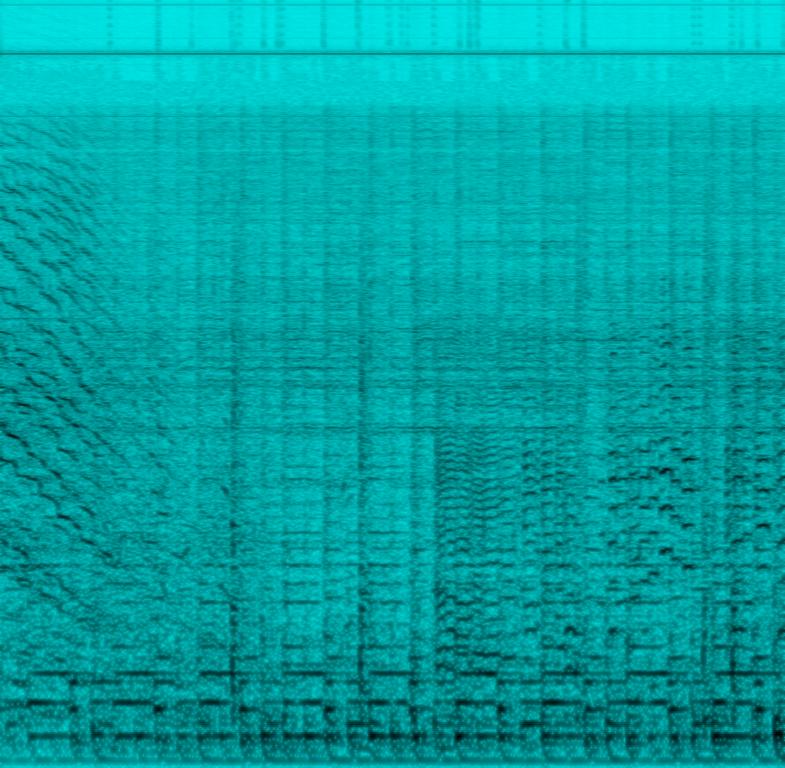
This song contains acoustic drums playing a complex rhythm along with a e-bass playing a walking bassline and a piano playing jazz chords in the mid range. A baritone saxophone is playing the main melody accompanied by other brass instruments. This song may be playing during a live concert.